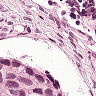
Metastatic tissue present: yes